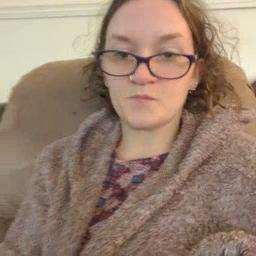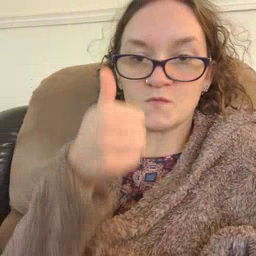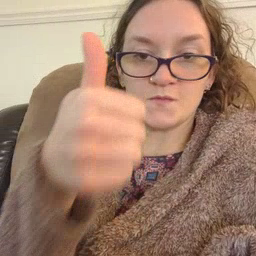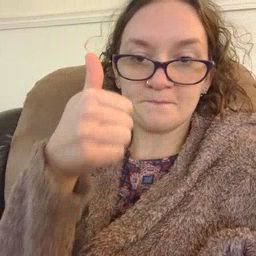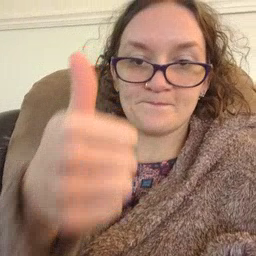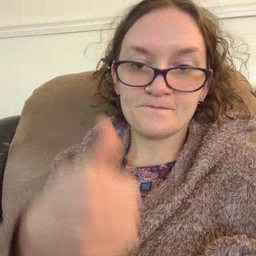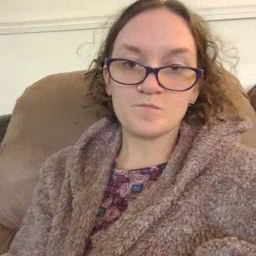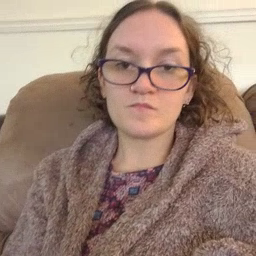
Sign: yourself